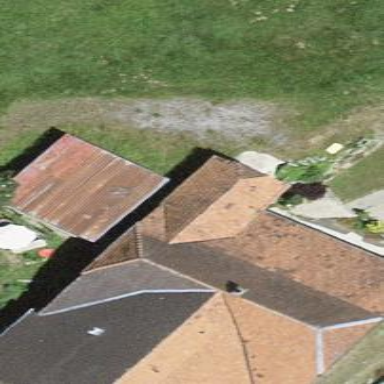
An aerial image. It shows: Shed.